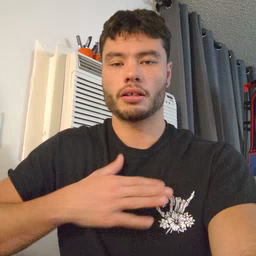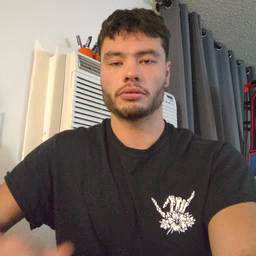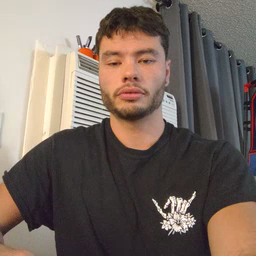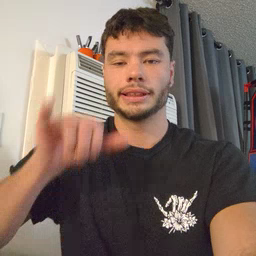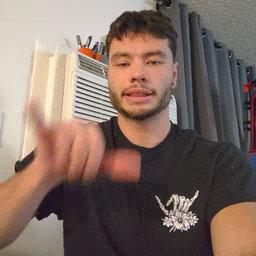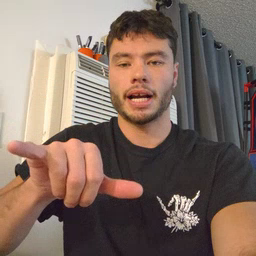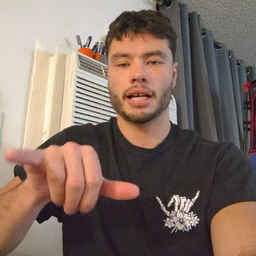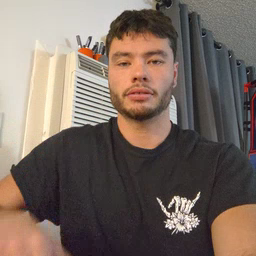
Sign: stay